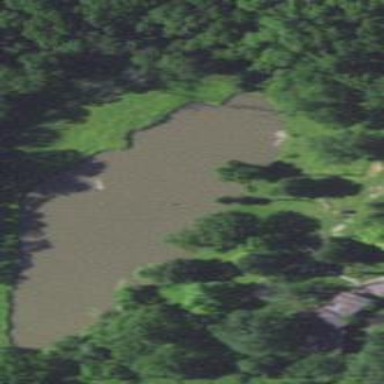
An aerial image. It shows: Pond with natural water.